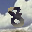
Label: 8